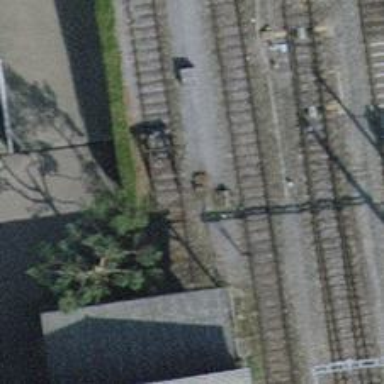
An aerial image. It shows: Rail spur service.